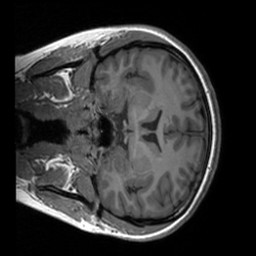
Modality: T1w
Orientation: coronal
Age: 22
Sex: female
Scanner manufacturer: siemens
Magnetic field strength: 3 T
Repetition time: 1.9 s
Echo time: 0.00226 s